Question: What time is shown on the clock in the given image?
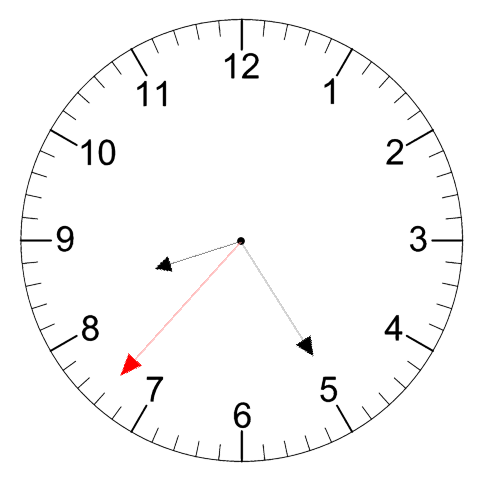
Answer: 08:24:37